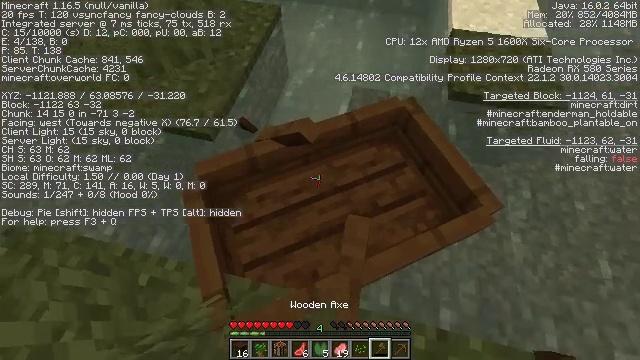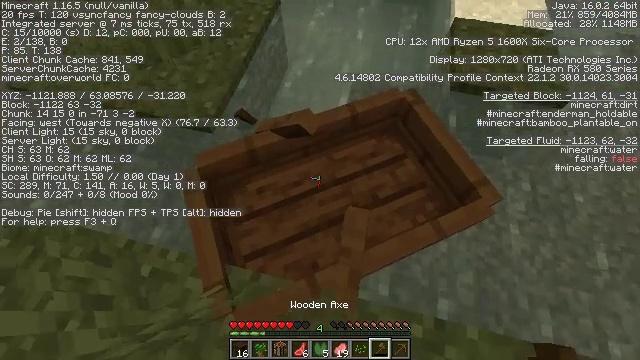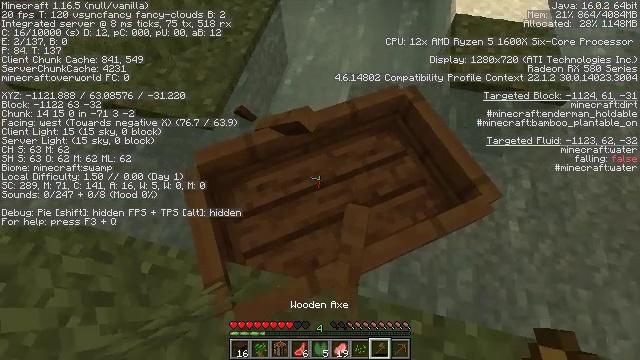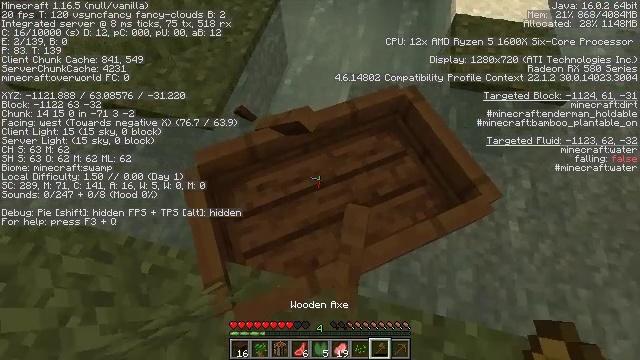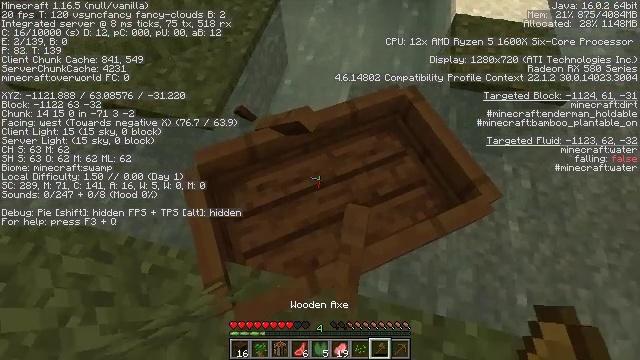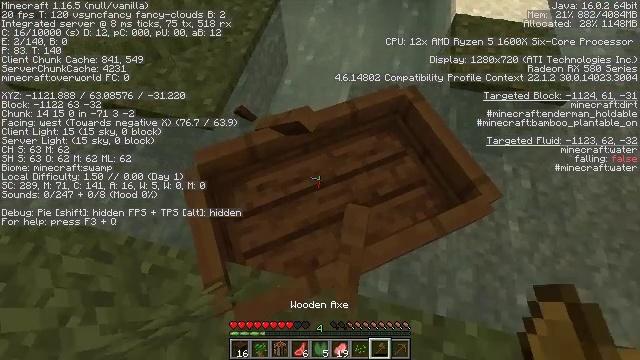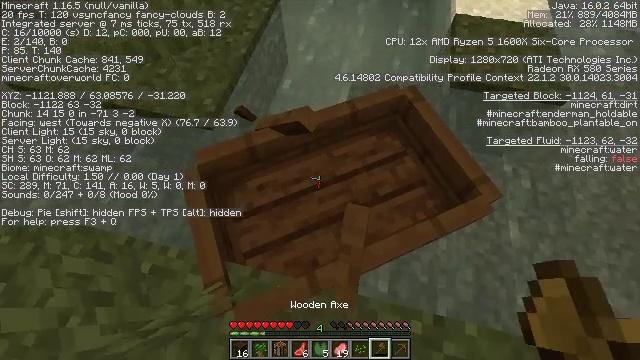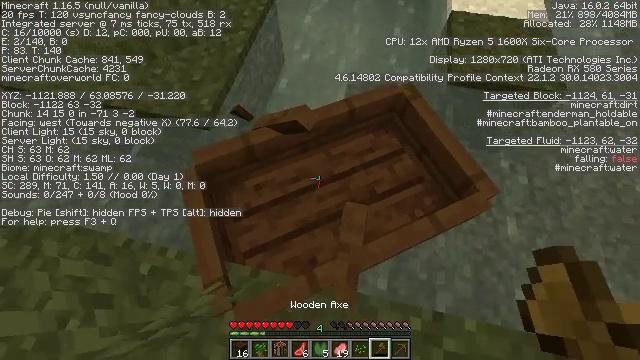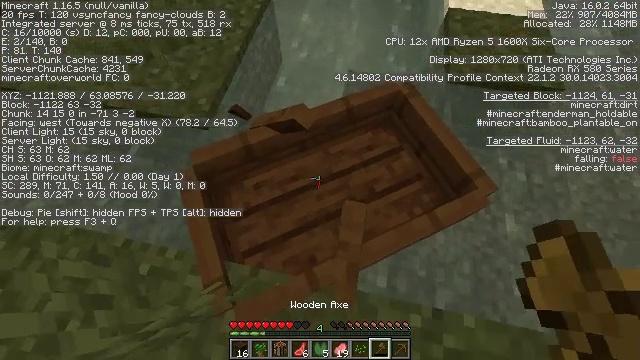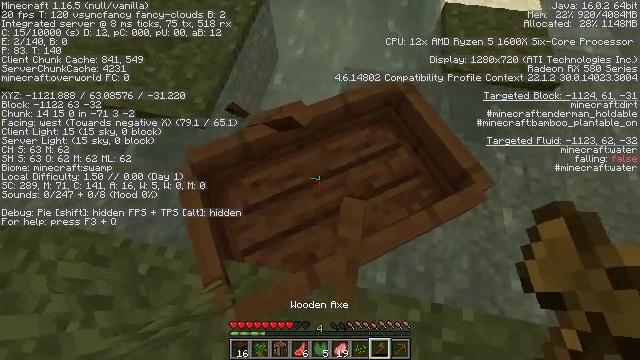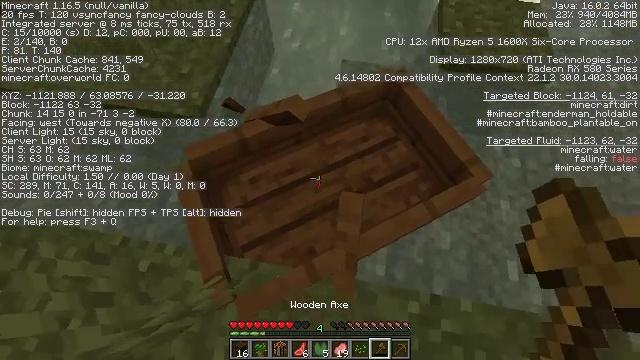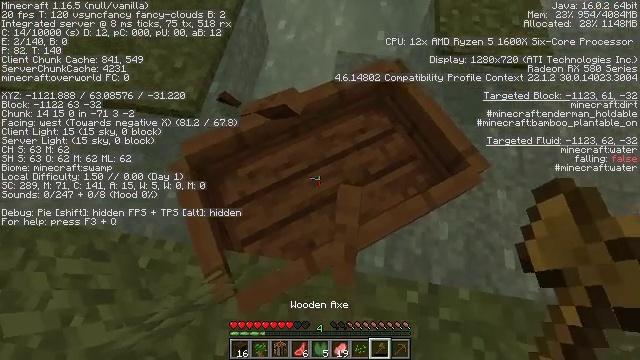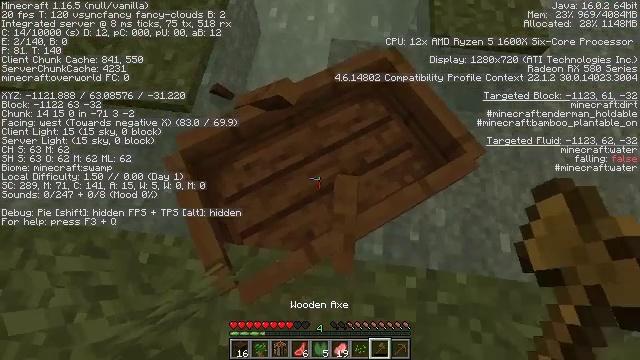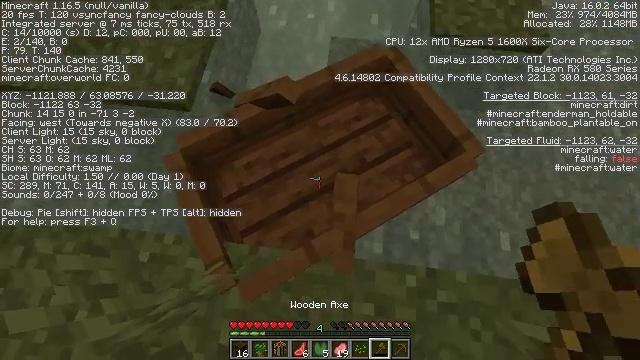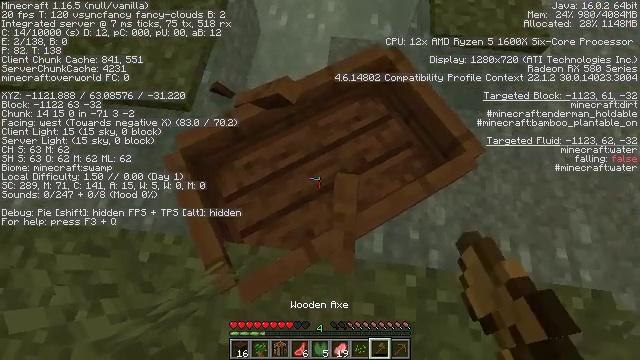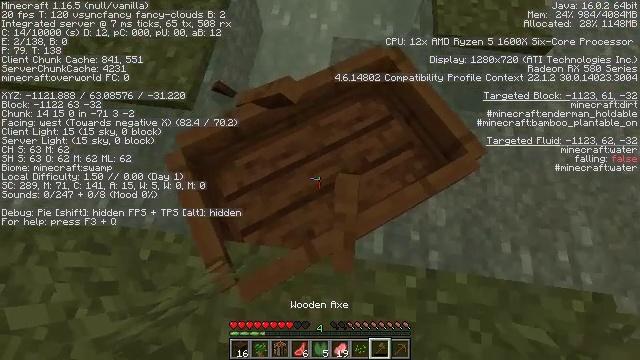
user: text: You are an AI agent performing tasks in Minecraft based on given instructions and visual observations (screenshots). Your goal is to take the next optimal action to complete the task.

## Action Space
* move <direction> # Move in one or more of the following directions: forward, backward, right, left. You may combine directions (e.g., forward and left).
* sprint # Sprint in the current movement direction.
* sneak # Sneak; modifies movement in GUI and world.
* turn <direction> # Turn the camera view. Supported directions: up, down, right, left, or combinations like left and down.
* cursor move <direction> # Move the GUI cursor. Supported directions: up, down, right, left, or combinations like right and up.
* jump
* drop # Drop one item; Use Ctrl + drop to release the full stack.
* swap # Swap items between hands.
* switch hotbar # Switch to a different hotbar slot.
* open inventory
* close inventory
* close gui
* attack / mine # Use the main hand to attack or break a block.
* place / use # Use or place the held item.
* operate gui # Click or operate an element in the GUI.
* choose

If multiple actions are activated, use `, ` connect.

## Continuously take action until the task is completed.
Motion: motion action
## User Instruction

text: Mine the sugar cane near rivers.
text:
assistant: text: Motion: turn down
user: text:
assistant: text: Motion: no_op
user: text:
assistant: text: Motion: no_op
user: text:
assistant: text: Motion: no_op
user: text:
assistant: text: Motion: no_op
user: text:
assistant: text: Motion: no_op
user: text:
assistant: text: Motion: no_op
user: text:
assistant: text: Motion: no_op
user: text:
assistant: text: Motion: no_op
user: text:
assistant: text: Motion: turn down
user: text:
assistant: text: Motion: turn right and down
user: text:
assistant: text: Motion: turn right and down
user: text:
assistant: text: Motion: attack / mine
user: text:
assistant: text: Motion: attack / mine
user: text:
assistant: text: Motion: attack / mine
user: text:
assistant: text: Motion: no_op
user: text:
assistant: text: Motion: no_op
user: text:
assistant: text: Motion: no_op
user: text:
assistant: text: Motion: no_op
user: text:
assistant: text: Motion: no_op
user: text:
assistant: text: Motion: no_op
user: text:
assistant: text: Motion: no_op
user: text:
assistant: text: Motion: no_op
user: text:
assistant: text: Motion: no_op
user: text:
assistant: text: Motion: turn left and up
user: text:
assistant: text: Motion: turn left and up
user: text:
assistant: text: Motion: turn left and up
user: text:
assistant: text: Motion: turn left and up
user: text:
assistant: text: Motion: turn left and up
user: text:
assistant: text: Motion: turn left and up